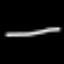
Label: line